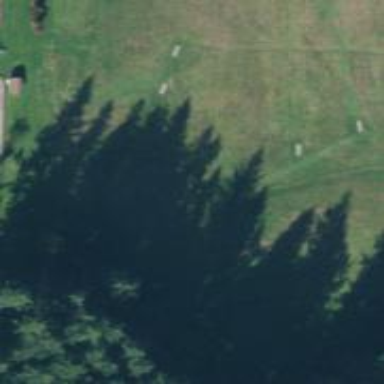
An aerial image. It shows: Disc golf basket.